Interaction volume radius: 5 \u00c5
Interaction volume height: 10 \u00c5
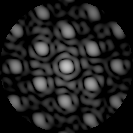
Disorder parameter: 0.1316